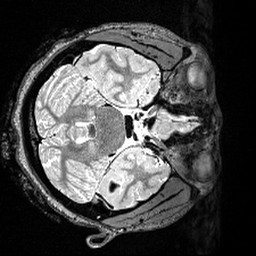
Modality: T2w
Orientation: axial
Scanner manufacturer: siemens
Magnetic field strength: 3 T
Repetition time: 3.2 s
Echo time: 0.566 s